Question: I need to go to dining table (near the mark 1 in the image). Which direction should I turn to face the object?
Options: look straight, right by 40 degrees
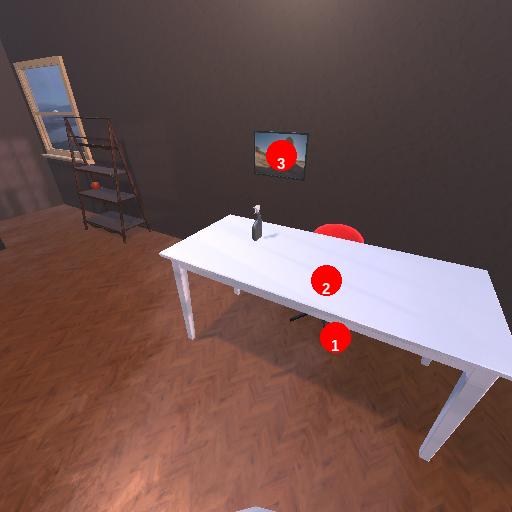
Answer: look straight